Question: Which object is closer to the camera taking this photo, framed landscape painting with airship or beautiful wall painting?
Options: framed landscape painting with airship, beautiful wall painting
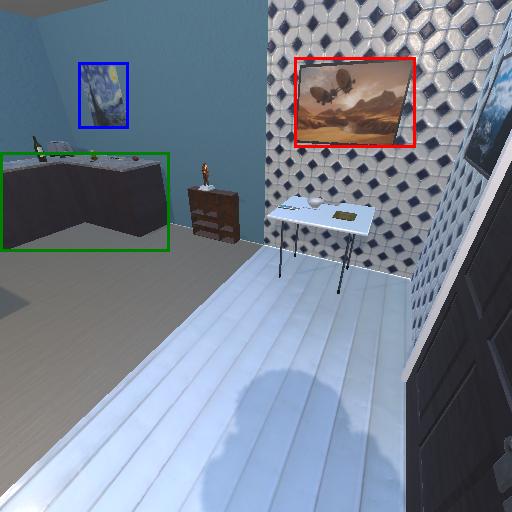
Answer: framed landscape painting with airship